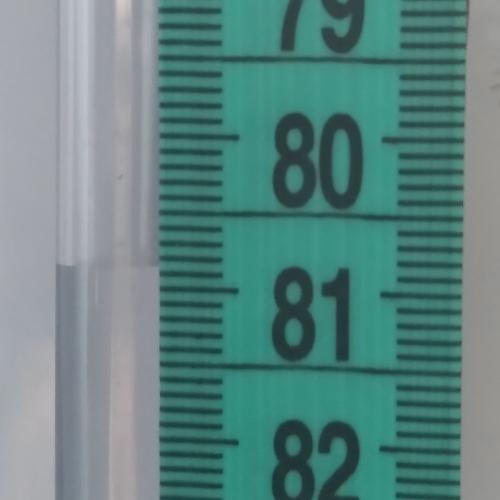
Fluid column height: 80.9 cm